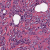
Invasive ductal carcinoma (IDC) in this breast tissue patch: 1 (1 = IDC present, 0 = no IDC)